Interaction volume radius: 5 \u00c5
Interaction volume height: 10 \u00c5
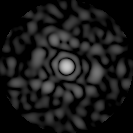
Disorder parameter: 0.8891